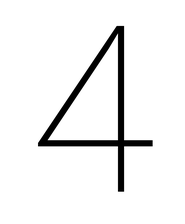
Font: Roboto_Thin